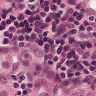
Metastatic tissue present: yes